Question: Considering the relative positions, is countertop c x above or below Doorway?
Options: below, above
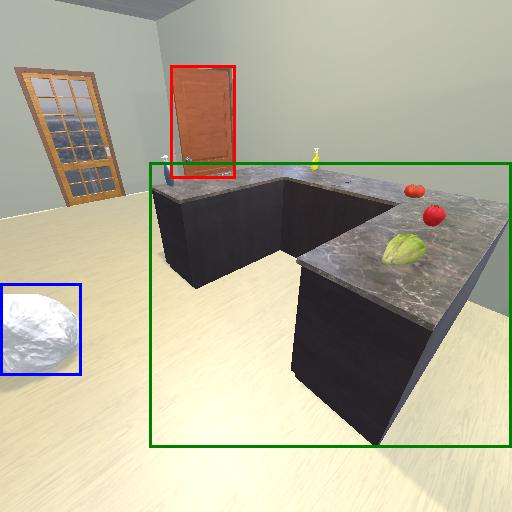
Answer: below